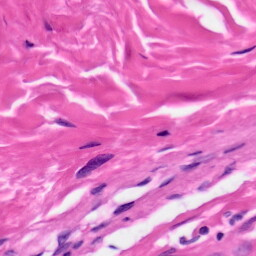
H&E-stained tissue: Skin